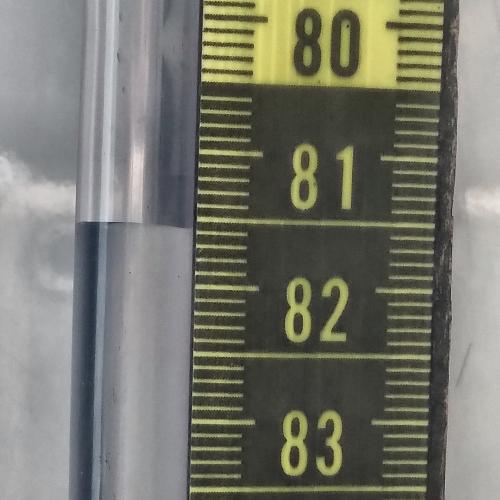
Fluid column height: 81.6 cm